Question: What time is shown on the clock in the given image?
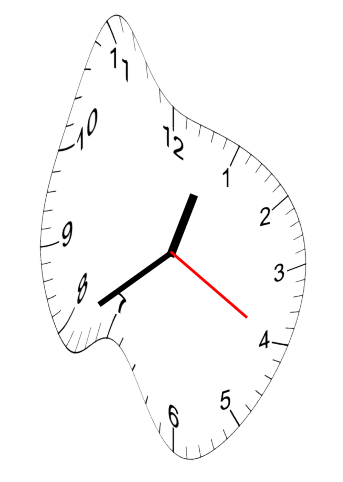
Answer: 12:39:20